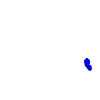
Particle: electron